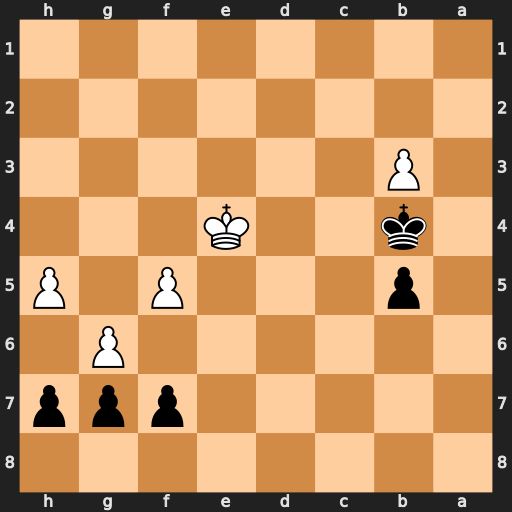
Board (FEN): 8/5ppp/6P1/1p3P1P/1k2K3/1P6/8/8
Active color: b
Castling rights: -
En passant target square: -
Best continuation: fxg6 fxg6 hxg6 hxg6 Kxb3